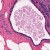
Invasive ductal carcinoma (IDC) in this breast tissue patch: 0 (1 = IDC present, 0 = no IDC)